Aerial crown-view tile of a tropical tree (Barro Colorado Island, Panama), acquired 20241014:
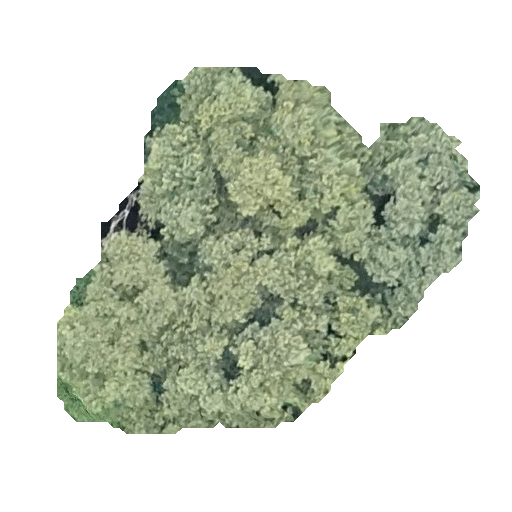
Species: Luehea seemannii
GBIF accepted scientific name: Luehea seemannii
Crown area: 162.199 m²